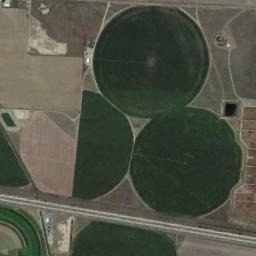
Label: circular_farmland